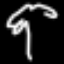
Label: palm tree